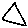
Label: triangle